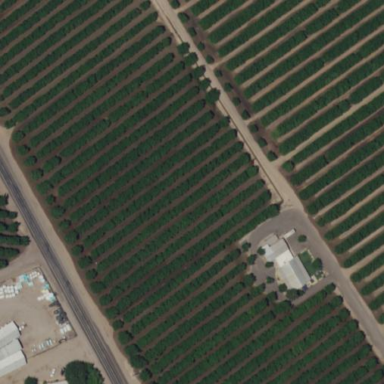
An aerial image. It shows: Orchard.